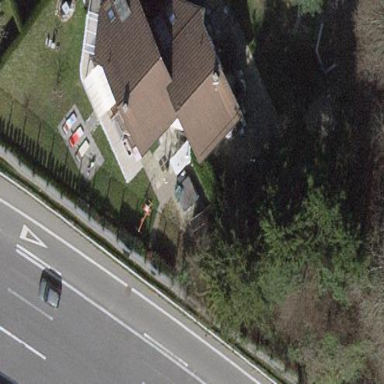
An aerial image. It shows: Simple house.